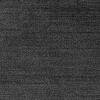
Atmospheric dust classification: dusty